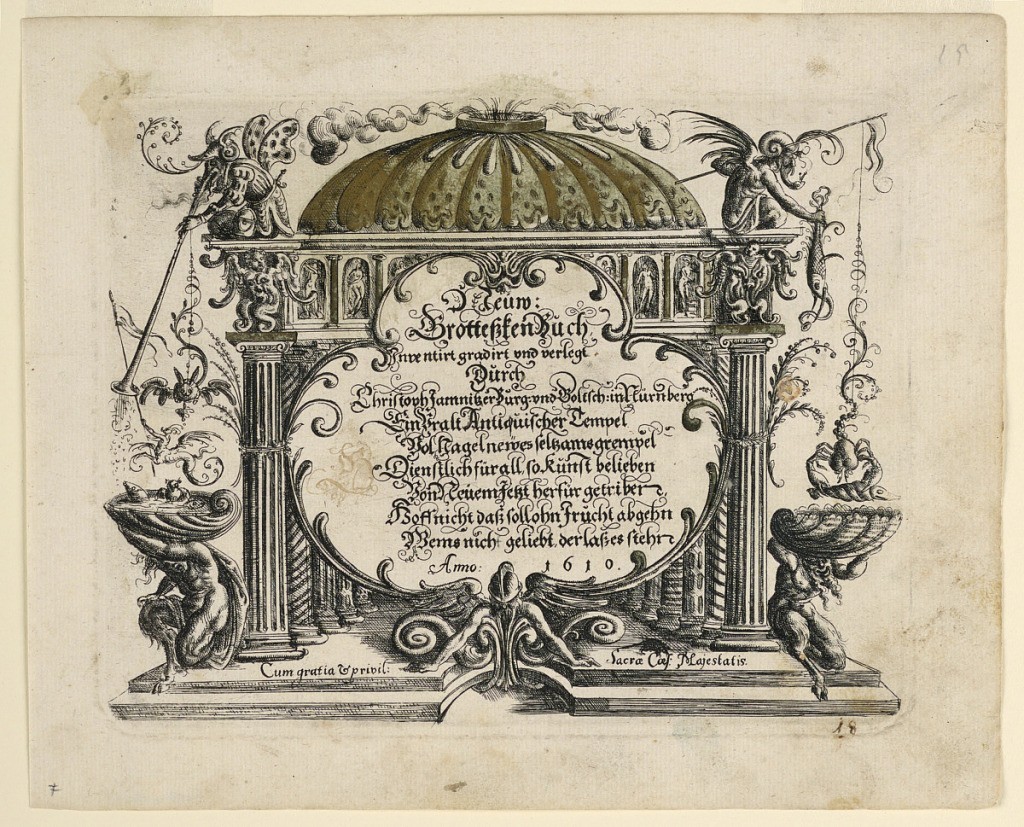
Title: Title page, from Neüw Grotteßken Buch (New Grotesque Book)
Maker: Christoph Jamnitzer, German, 1563 - 1618
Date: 1610
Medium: Engraving on laid paper
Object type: Print
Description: Within an eleborate frame resembling a domed building with columns is the suite title and a vine line inscription (in German script) with the date. At the side, fantastic beasts sit on the capitals, and drop fishing lines into basins held on the backs of fauns, below.

Translation of title: "New Grotesque Book, invented graded and published by Christopher Jamnitzer, citizen and goldsmith in Nuremberg. Very old antique temple full of brand new strange oddities in the service of all who love art, now driiven here [to this book] for something new, hoping that this should be fruitful, and whomever does not like it should pass it up.